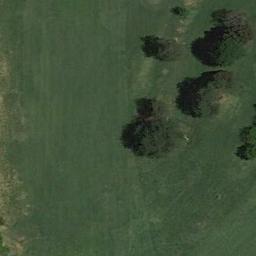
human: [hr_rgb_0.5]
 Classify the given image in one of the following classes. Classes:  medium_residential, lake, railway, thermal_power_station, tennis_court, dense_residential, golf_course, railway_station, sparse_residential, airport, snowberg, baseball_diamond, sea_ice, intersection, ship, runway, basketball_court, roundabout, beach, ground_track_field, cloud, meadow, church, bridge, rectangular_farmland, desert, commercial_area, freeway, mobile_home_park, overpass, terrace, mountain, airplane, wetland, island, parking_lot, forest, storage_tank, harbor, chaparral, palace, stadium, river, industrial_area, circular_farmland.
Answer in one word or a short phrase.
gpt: meadow